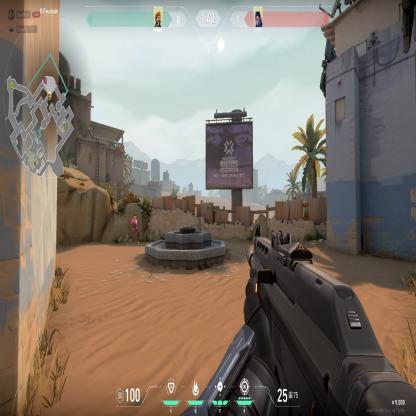
Label: enemy